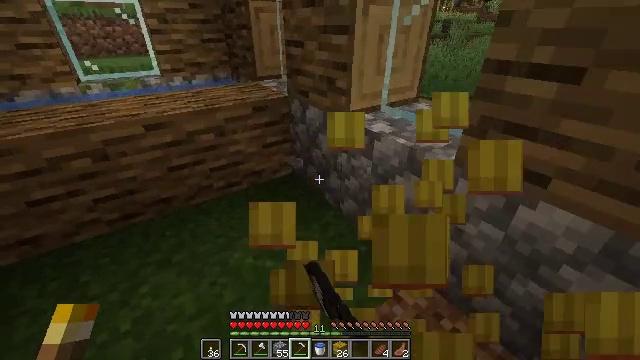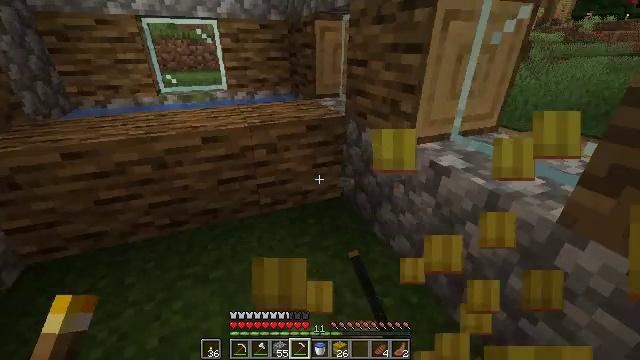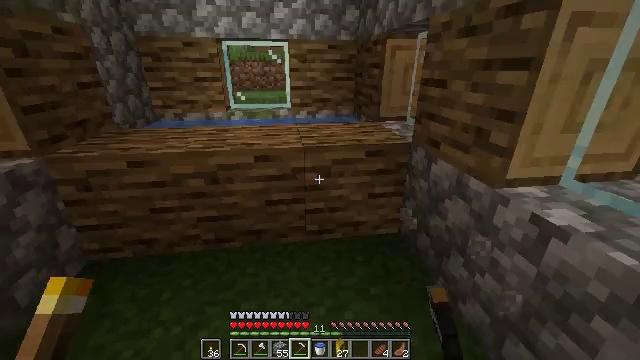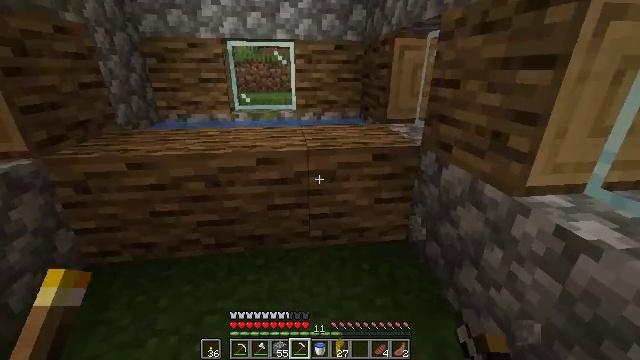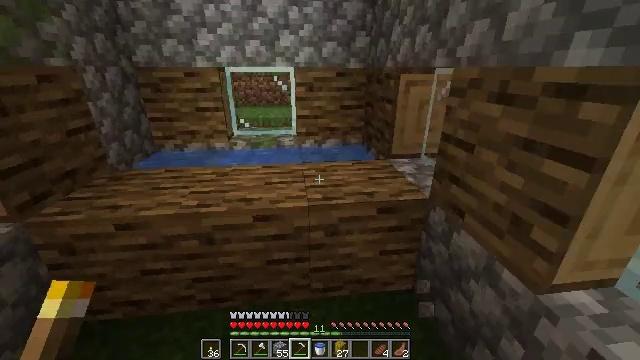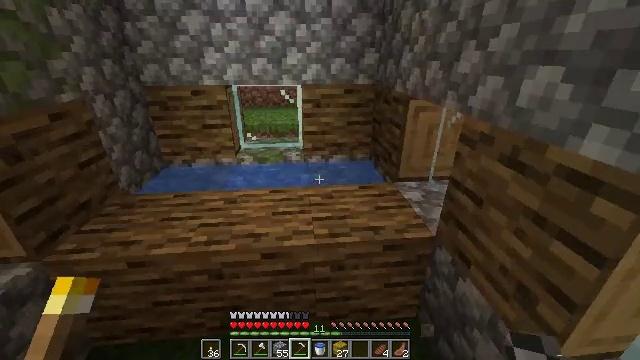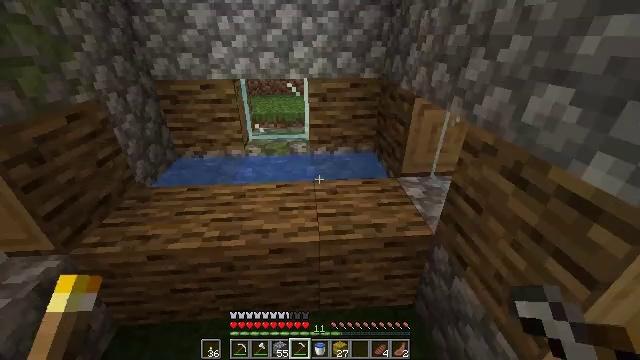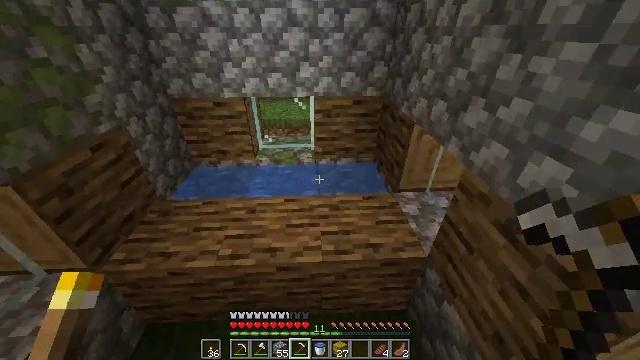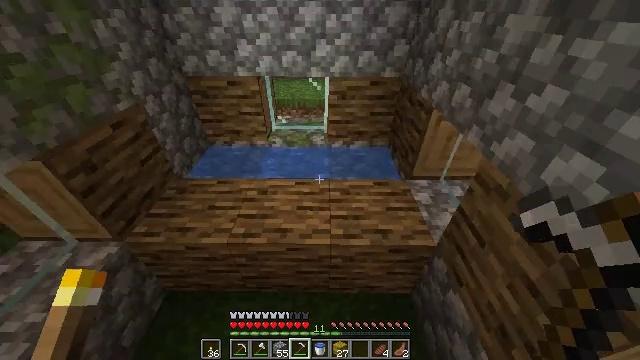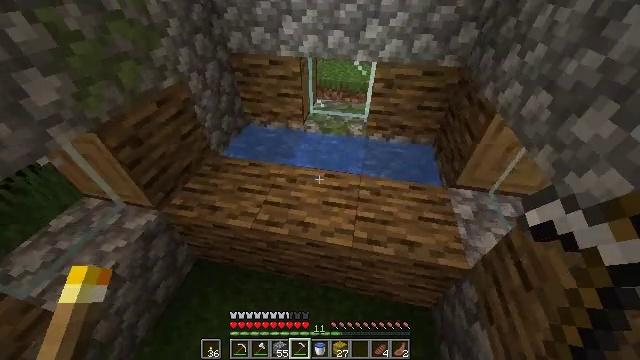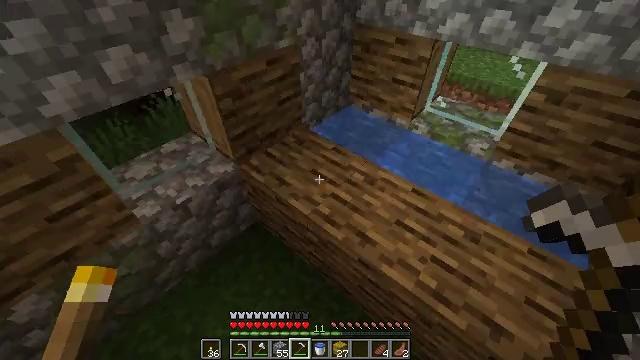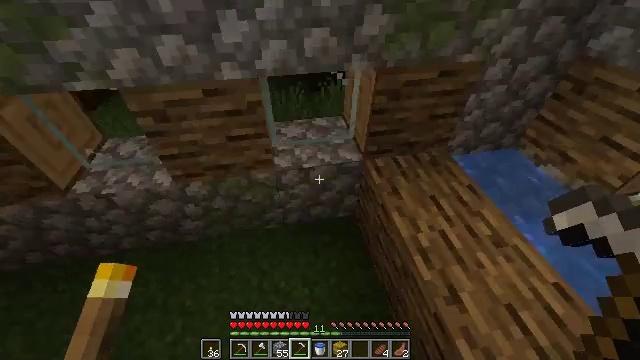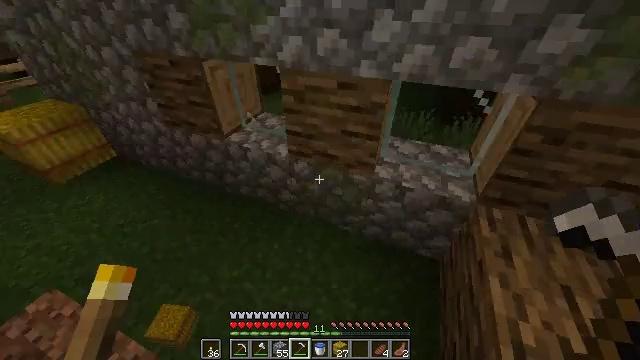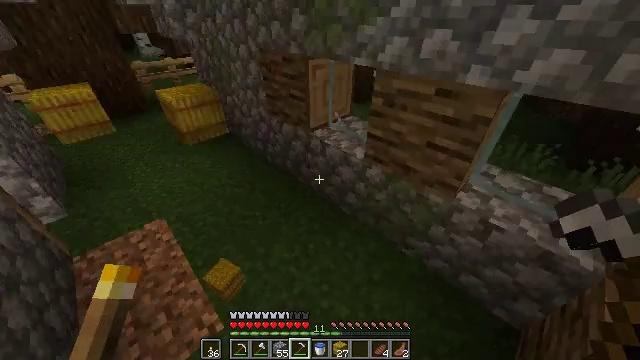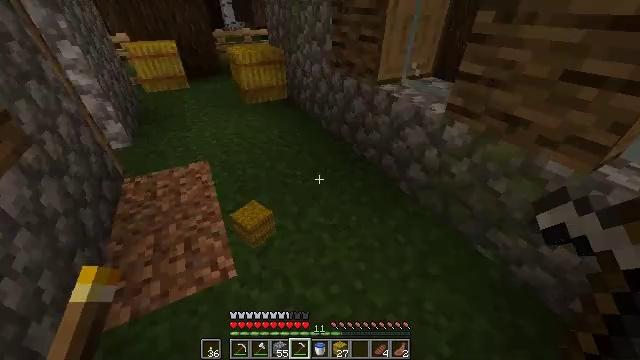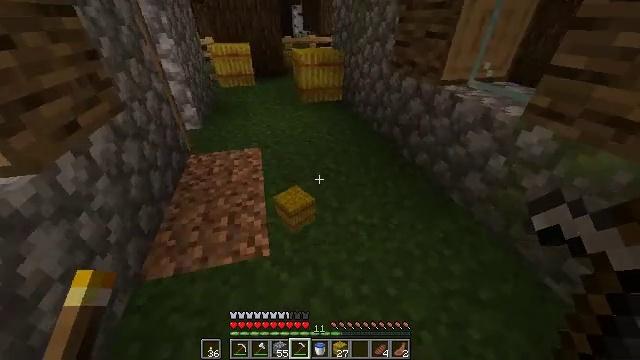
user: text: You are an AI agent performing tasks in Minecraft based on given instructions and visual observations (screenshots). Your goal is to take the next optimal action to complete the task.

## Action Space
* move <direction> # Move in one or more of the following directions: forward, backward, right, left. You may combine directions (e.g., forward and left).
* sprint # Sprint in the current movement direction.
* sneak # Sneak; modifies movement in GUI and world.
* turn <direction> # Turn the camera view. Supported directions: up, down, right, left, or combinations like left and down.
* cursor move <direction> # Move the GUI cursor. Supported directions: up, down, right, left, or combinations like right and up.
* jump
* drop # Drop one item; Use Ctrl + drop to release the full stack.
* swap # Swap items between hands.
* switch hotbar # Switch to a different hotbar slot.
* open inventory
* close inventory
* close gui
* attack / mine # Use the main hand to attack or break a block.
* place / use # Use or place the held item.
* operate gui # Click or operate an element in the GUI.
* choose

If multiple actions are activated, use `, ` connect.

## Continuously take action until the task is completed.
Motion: motion action
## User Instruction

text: Gather hay blocks from the farm.
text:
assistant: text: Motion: move forward, turn left and up
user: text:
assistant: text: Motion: move forward, turn left and up
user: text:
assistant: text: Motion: move forward, turn left
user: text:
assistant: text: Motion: move forward, jump
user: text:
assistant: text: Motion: move forward, sprint, turn left and down, jump
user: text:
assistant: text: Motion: move forward, sprint, turn left and down, jump
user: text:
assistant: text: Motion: move forward, sprint, turn left and down, jump
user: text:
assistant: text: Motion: turn left and down
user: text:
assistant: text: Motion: turn left and down
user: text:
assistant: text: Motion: move left, turn left and down
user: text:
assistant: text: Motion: move forward and move left, turn left
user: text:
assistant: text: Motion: move forward and move left, turn left and up
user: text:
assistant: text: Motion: move forward and move left, turn left and up
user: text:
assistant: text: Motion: move forward and move left, sprint, turn left
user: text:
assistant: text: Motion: move forward and move left, sprint, turn left and up
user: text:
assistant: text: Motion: move forward and move left, sprint, turn left and up
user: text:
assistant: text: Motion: move forward and move left, sprint, turn left and up
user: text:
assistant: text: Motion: move forward and move left, sprint
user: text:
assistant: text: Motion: move forward and move left, sprint
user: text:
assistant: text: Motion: move forward and move left, sprint, turn up
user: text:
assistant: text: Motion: move forward, sprint, turn right and up
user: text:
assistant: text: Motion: move forward, sprint, turn right and up
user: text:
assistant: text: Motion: move forward, sprint, turn right
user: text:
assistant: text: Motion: move forward, sprint
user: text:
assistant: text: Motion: move forward, sprint
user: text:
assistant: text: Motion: move forward, sprint, turn up
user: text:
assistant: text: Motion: move forward, sprint, turn left and up
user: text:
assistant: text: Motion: move forward, turn left
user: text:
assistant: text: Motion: move forward
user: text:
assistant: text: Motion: move forward, attack / mine